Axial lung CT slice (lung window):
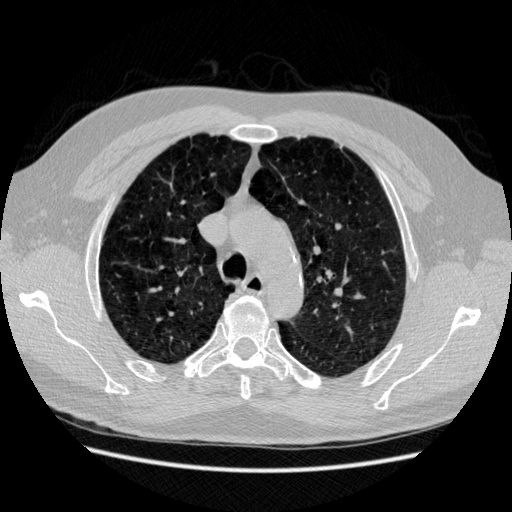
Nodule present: no